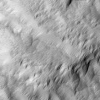
Atmospheric dust classification: not_dusty